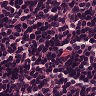
Metastatic tissue present: no